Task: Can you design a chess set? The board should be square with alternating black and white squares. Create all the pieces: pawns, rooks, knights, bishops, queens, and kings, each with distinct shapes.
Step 2377:
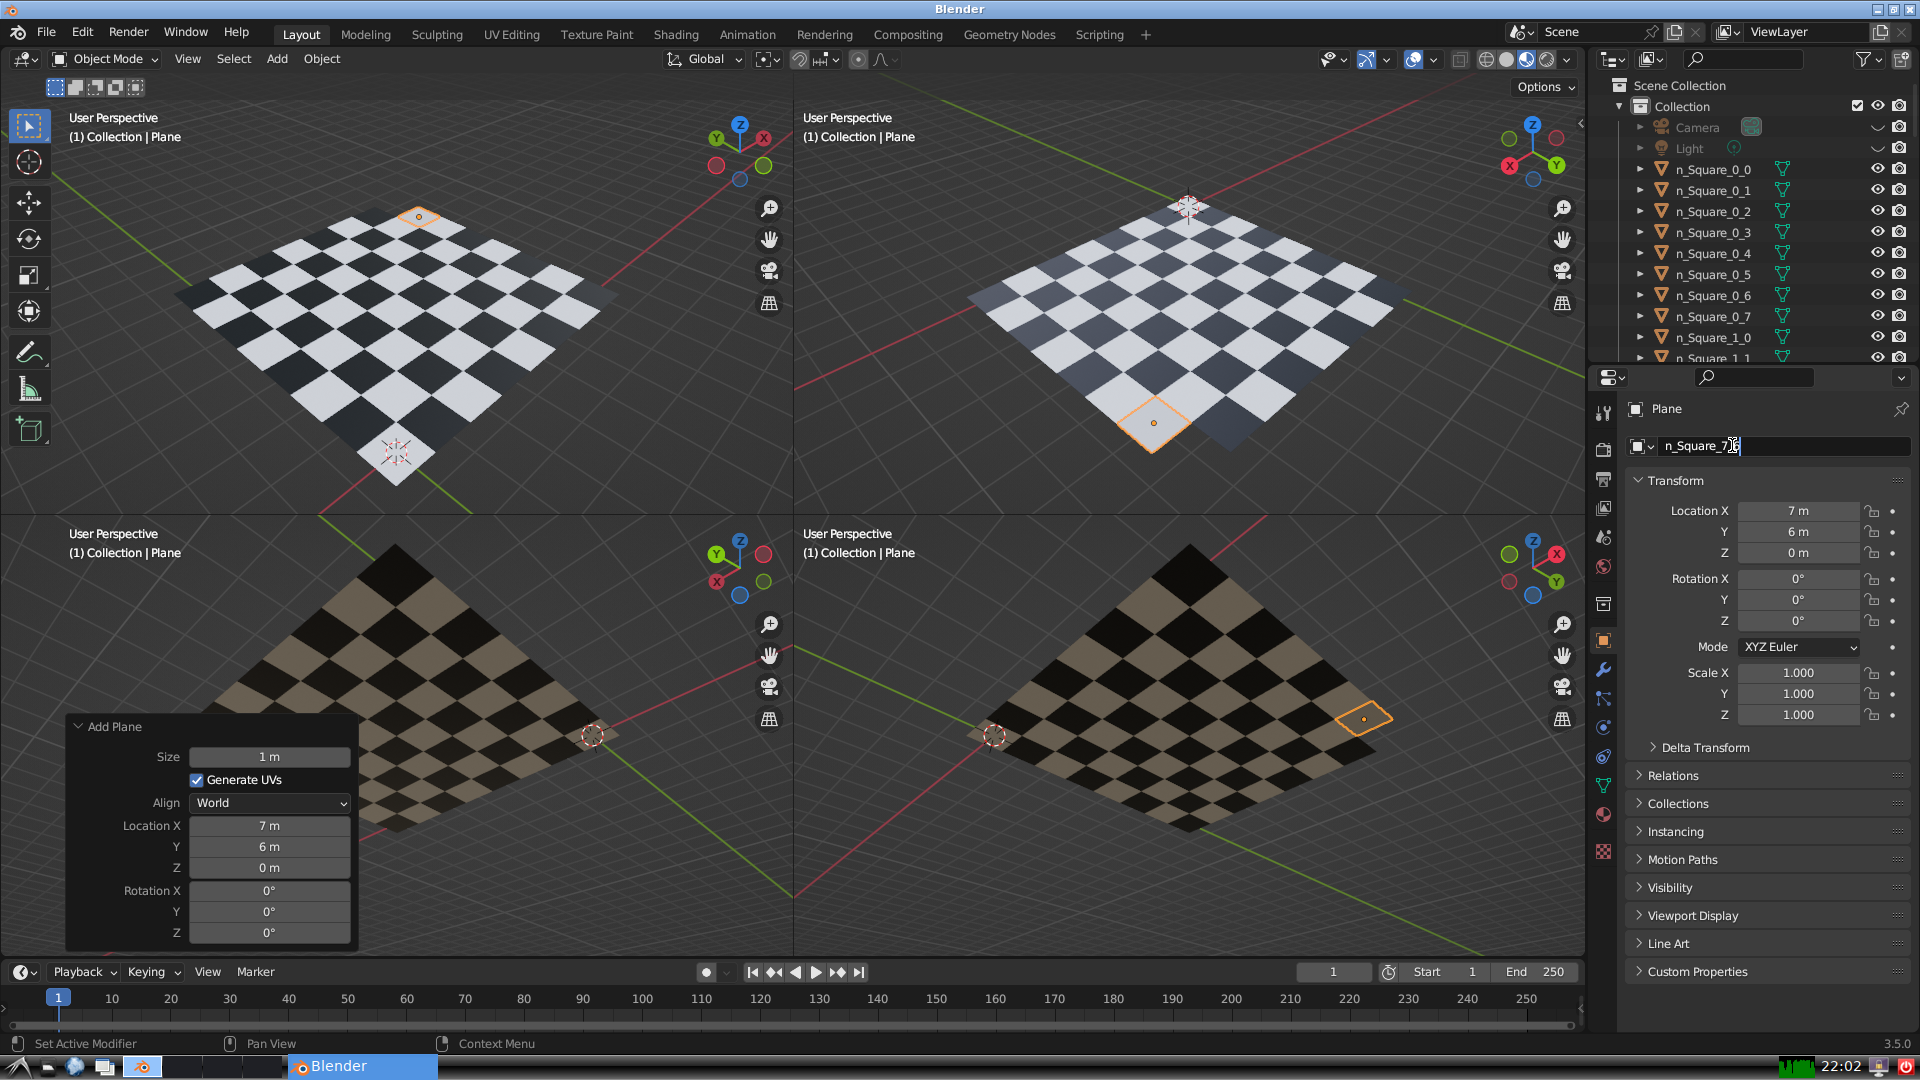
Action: {"key_press": ['Return']}